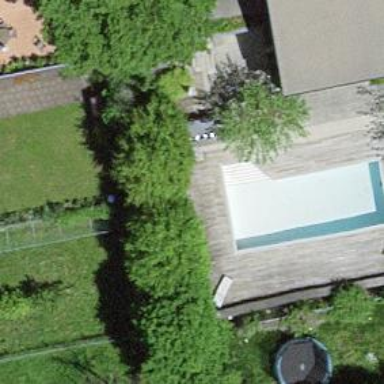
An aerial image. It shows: Swimming pool located in leisure land.